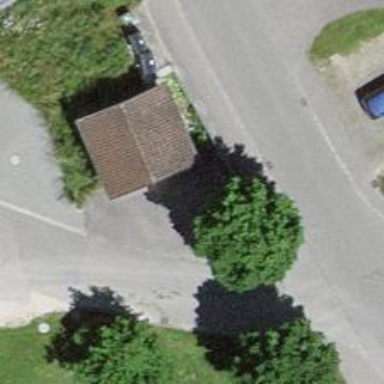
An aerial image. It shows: Post box.